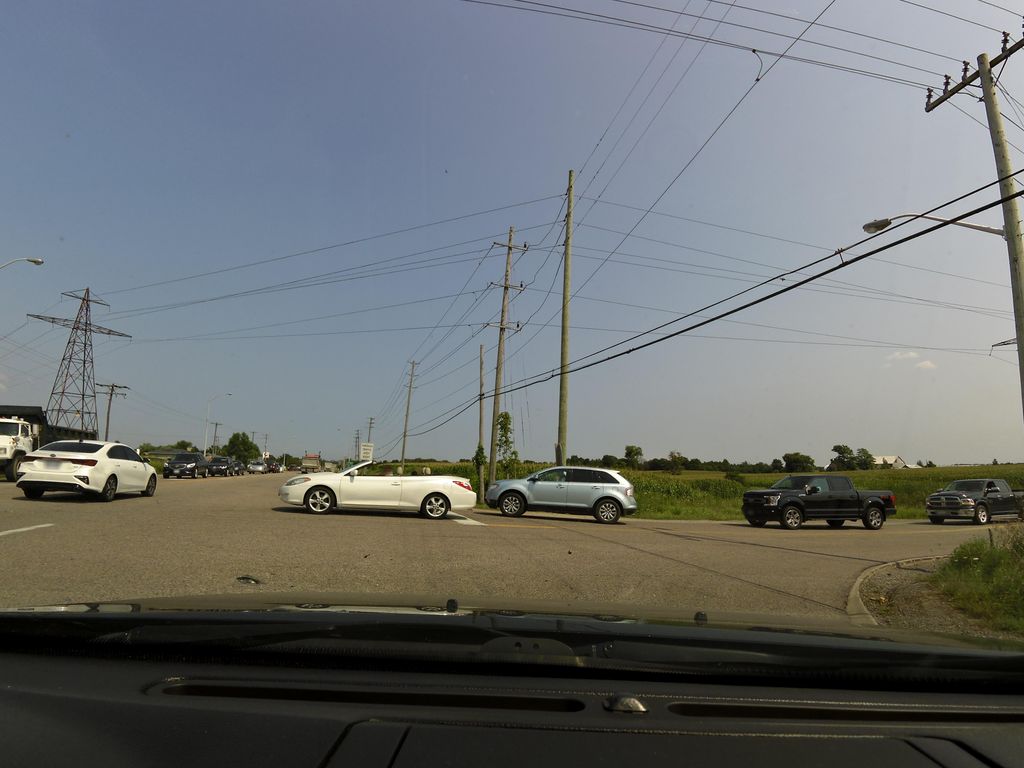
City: hamilton